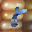
Label: 8